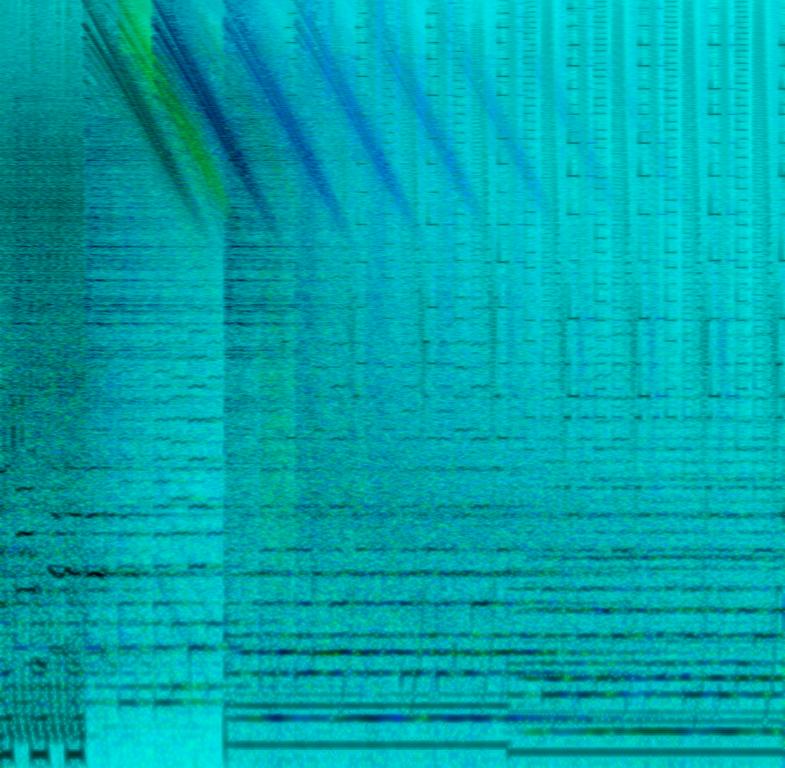
This is a hardcore rave music piece. There is a female vocalist singing melodically. The high-pitched synth is playing the main theme while an ambient synth with medium-pitched characteristics is playing in the background. A very loud and fast-paced electronic drum beat carries the rhythmic background. The atmosphere is very energetic. This piece could be used in an anime or a video game. It could also be used in DJ sets at rave venues.